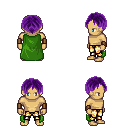
a pixel art fantasy rpg character, male body template, human, tanned skin, green cape, gold greaves, purple parted hairstyle, leather bracers, four views (front, back, left, right), 2x2 character sprite sheet, small pixel art, hard edges, no anti-aliasing